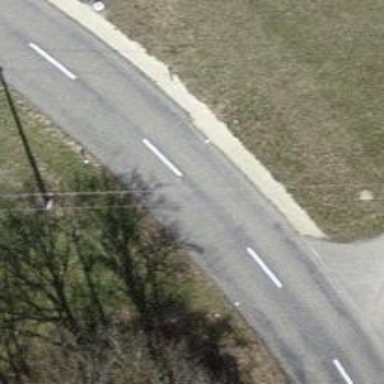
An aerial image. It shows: Asphalt road classified as tertiary.